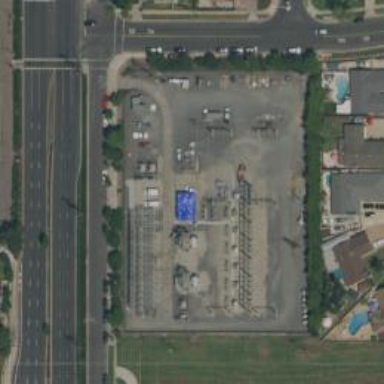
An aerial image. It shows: Power substation.